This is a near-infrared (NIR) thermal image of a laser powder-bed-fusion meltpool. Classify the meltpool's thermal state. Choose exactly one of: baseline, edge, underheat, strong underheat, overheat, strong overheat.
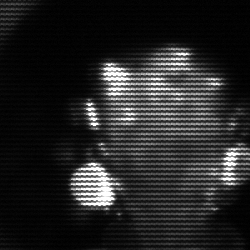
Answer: baseline